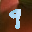
Label: 9